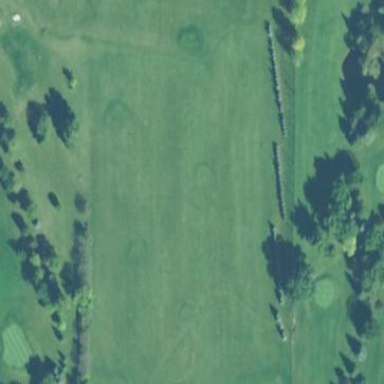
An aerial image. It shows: Grassy area designated as driving range for golf.